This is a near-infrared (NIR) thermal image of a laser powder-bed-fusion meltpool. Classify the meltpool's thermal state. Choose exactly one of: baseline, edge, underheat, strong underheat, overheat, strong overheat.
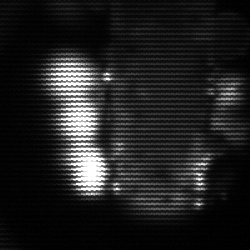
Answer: strong underheat